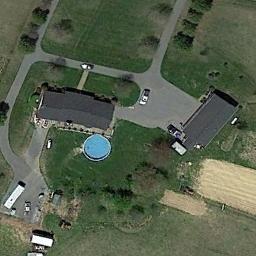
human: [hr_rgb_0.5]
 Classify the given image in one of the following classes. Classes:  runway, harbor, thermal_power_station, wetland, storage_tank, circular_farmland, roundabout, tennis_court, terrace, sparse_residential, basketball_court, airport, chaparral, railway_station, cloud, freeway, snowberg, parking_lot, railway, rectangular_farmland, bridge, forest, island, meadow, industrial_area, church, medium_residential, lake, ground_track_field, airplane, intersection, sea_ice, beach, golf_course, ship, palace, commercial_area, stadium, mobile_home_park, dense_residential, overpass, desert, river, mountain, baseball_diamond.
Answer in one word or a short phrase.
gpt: sparse_residential